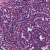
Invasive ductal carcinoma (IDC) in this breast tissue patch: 1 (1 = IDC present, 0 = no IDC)